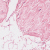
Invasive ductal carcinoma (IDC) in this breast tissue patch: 0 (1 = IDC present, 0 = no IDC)